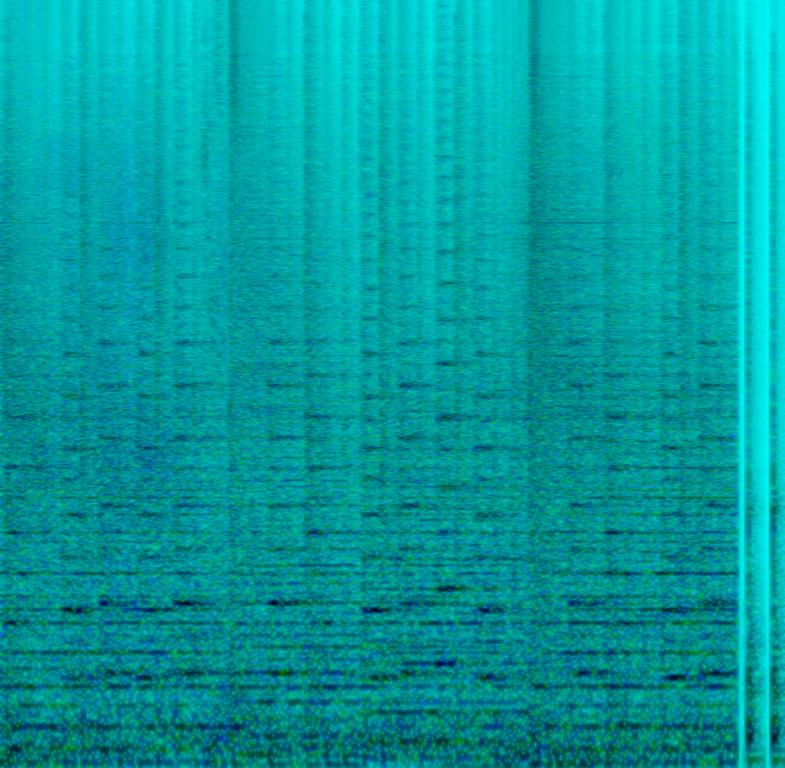
The song sounds epic and is fully orchestrated with a string section; brass section; a male choir in the background, fast timpani hits and strings playing a melody. When the song stops, a door knocking sound can be heard along with a short video-game music sequence that does not belong to the previous song. The first song may be playing in a movie trailer.